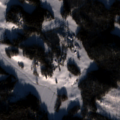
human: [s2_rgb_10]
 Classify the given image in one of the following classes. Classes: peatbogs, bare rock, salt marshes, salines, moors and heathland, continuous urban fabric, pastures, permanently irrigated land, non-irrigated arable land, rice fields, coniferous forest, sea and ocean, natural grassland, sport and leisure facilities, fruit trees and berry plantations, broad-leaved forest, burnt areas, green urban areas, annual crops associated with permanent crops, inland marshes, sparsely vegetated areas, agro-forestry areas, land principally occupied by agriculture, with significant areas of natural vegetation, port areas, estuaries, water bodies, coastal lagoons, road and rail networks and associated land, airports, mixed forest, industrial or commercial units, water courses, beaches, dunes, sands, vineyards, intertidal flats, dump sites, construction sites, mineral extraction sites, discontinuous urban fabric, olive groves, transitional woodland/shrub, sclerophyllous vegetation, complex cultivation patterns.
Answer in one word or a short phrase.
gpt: non-irrigated arable land, land principally occupied by agriculture, with significant areas of natural vegetation, coniferous forest, mixed forest